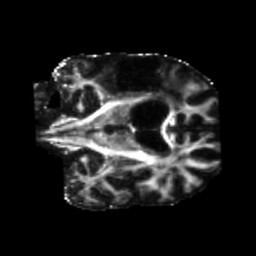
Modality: FA
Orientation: coronal
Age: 55
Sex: male
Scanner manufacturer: siemens
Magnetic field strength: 3 T
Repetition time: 5.25 s
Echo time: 0.08 s